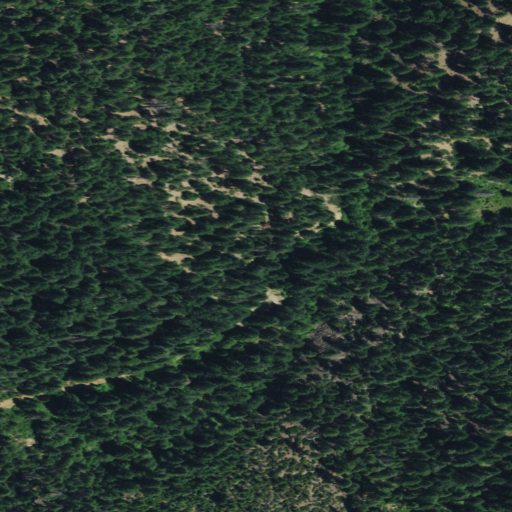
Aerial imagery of valley in California named Professor Gulch containing only evergreen forest